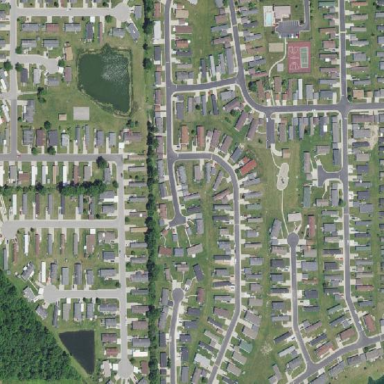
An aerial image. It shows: Residential area within neighborhood.